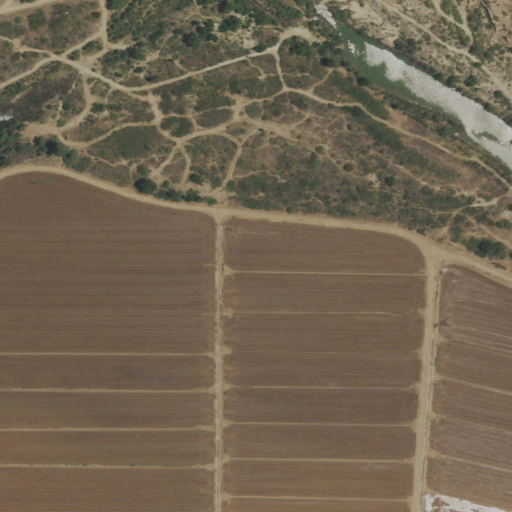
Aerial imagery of valley in New Mexico named Dark Canyon Draw containing cultivated crops, shrub, open development, low intensity development, medium intensity development, woody wetlands, and open water